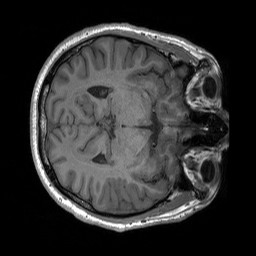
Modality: T1w
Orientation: axial
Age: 34
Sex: male
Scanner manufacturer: siemens
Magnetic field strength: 3 T
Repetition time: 1.9 s
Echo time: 0.00227 s